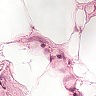
Metastatic tissue present: no